Question: I'm attemtping to select a single grpah from multiple plot output with "glmnet" function (especially elastic net) in R.
I'm currently dealing with multinomial case; the response variable has 3 or more categories. So I fit the model with explanatory variable X and the response variable y with 3 types of categories. Assume that we already have alpha and lambda values from cross validation using cv.glmnet. I didn't use the argument 'type.multinomial = "grouped"'.
'''
fit <- glmnet(X, y, alpha = alpha, lambda = lambda, standardize = TRUE, family = "multinomial")
plot(fit, xvar = "lambda")
'''
'fit' is then the elastic net model. I know that 'plot(fit, xvar = "lambda")' shows the coefficients path something like this:

However, when it is multinomial case, R generates multiple coefficient plots at the same time: for example when y has three categories, then R shows 3 coefficient plots. But I need to select only one graph out of them. I tried to find a way in google, but failed. Is there any way that I can try?
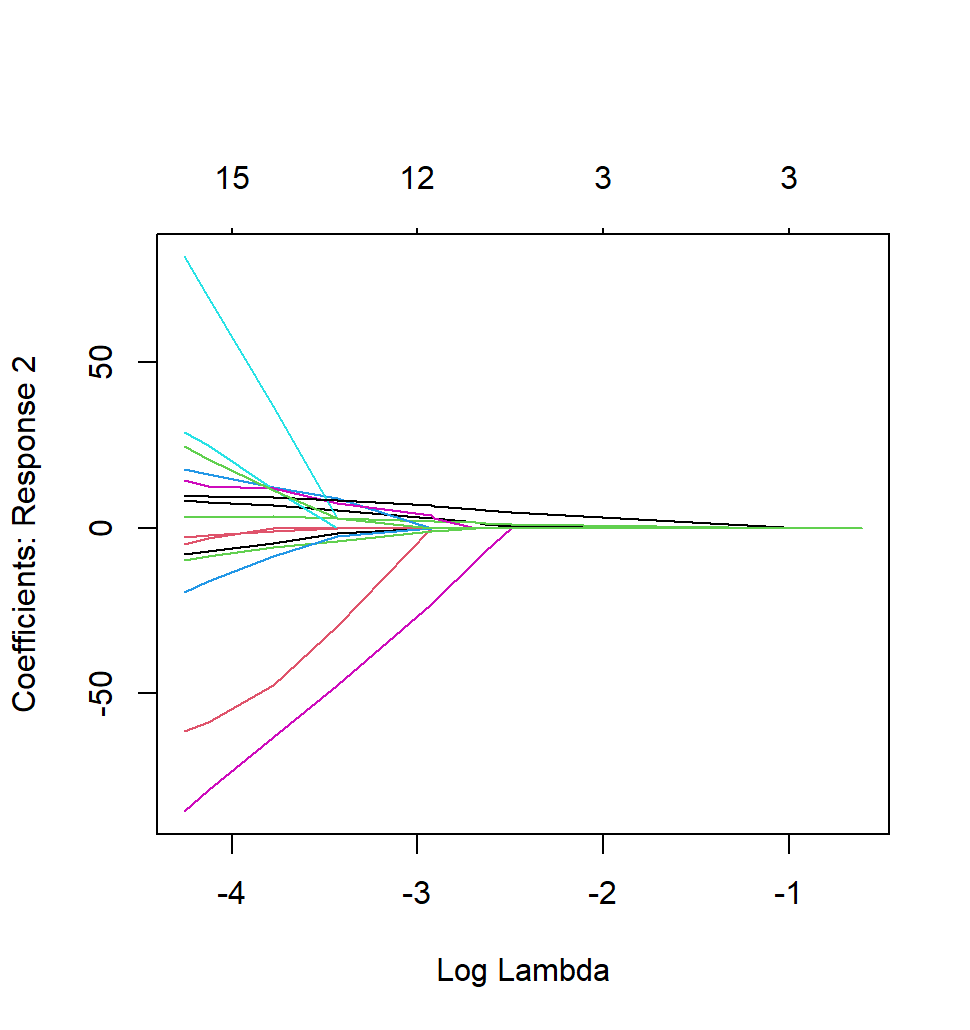
Answer: We could modify the 'glmnet:::plot.multnet' method for this and add a 'which=' option similar to that in 'stats:::plot.lm'.
'''
plot.multnet <- function(x, xvar=c("norm", "lambda", "dev"), label=FALSE,
type.coef=c("coef", "2norm"), which=x$classnames, ...) {
xvar <- match.arg(xvar)
type.coef <- match.arg(type.coef)
if (!all(which %in% x$classnames)) {
warning(sprintf(''which="%s"' not in classnames, defaulting to all', which))
which <- x$classnames
}
beta <- x$beta
if (xvar == "norm") {
cnorm1 <- function(beta) {
whichnz <- nonzeroCoef(beta)
beta <- as.matrix(beta[whichnz, ])
apply(abs(beta), 2, sum)
}
norm <- apply(sapply(x$beta, cnorm1), 1, sum)
} else {
norm <- NULL
}
dfmat <- x$dfmat
if (type.coef == "coef") {
ncl <- nrow(dfmat)
clnames <- rownames(dfmat)
lapply(which, function(z) glmnet:::plotCoef(beta[[z]], norm, x$lambda, dfmat[z, ], x$dev.ratio,
label=label, xvar=xvar, ylab=paste("Coefficients: Response",
grep(z, clnames, value=TRUE))))
} else {
dfseq <- round(apply(dfmat, 2, mean), 1)
glmnet:::plotCoef(coefnorm(beta, 2), norm, x$lambda, dfseq, x$dev.ratio,
label=label, xvar=xvar, ylab="Coefficient 2Norms",
...)
}
}
'''
## Usage
'''
fit1 <- glmnet::glmnet(x, y, family="multinomial")
plot(fit1, xvar='lambda', which='c')
'''
<URL>
I implemented a warning if a certain layer is not present, then by default all layers are plotted as before.
'''
plot(fit1, xvar='lambda', which='foo')
# Warning message:
# In plot.multnet(fit1, xvar = "lambda", which = 1) :
# 'which="foo"' not in classnames, defaulting to all
'''
---
'''
set.seed(42)
x <- matrix(rnorm(100 * 20), 100, 20)
y <- sample(letters[1:3], 100, replace=TRUE)
'''